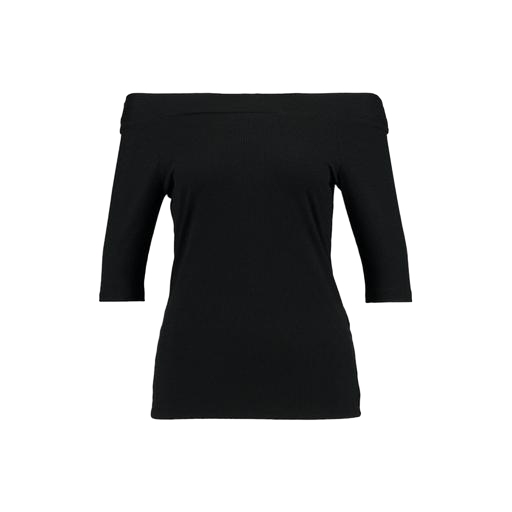
black three-quarter-sleeve top only macy, black elbow-sleeve top only macy, black petite boat-neck t-shirt only macy, white background